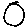
Label: circle